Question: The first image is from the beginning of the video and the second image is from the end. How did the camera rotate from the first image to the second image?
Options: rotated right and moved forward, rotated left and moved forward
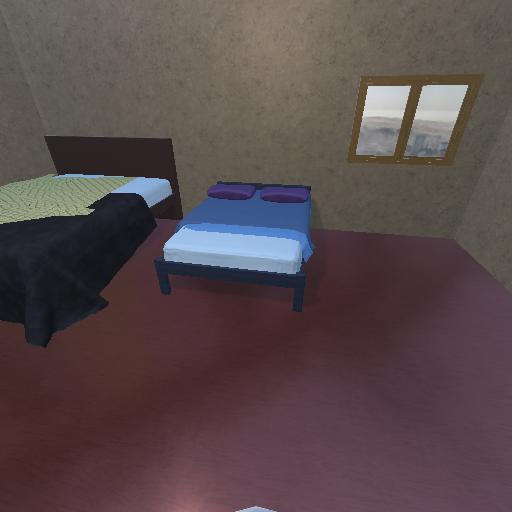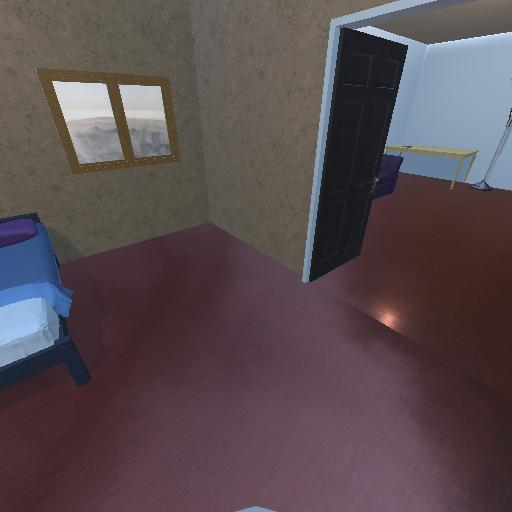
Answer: rotated right and moved forward